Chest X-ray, AP view. Patient: 36 years old, sex F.
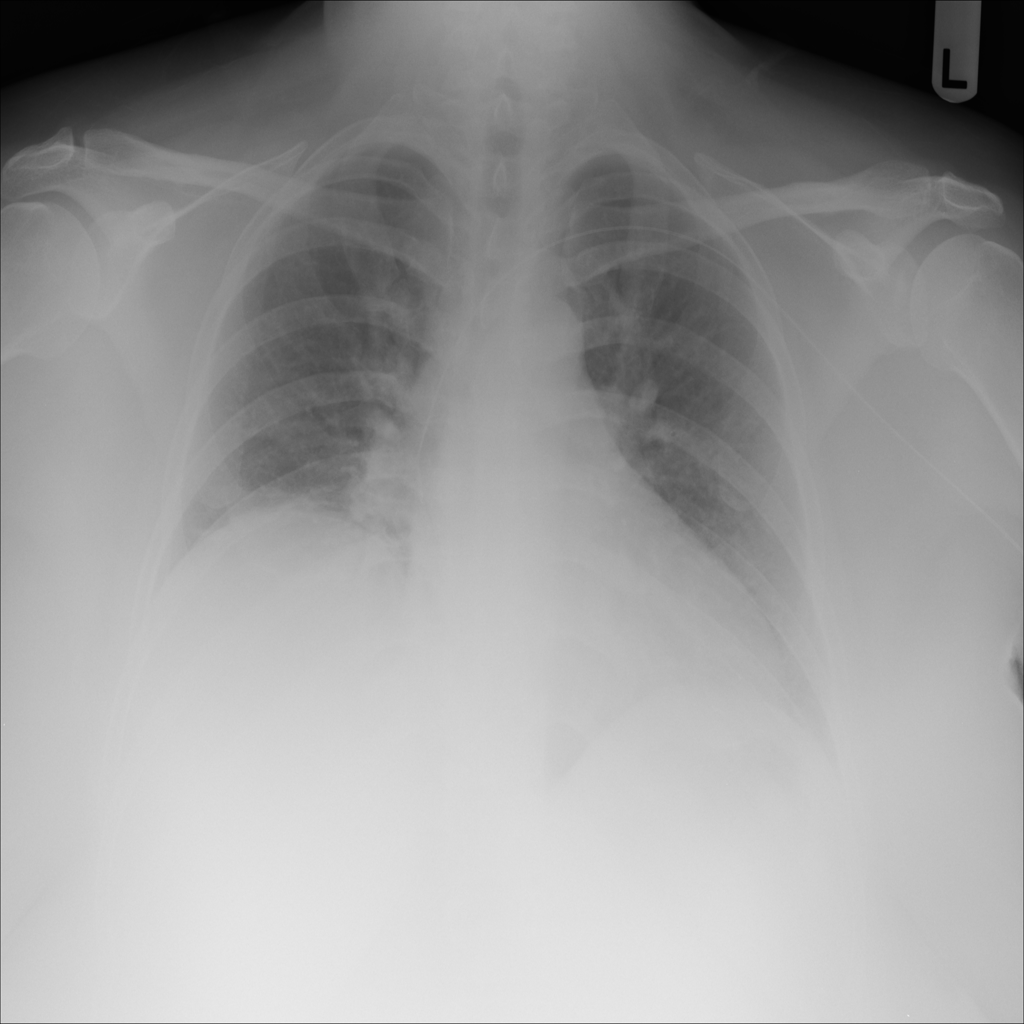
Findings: No Finding